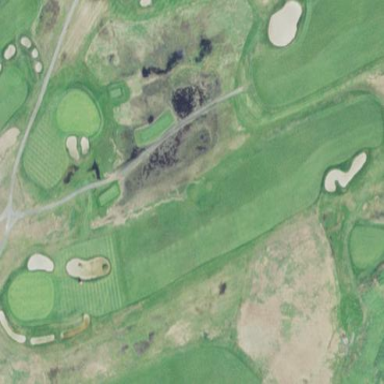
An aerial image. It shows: Golf fairway surrounded by grass.